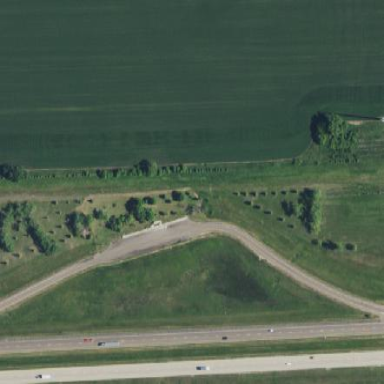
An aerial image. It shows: Rest area on the road.